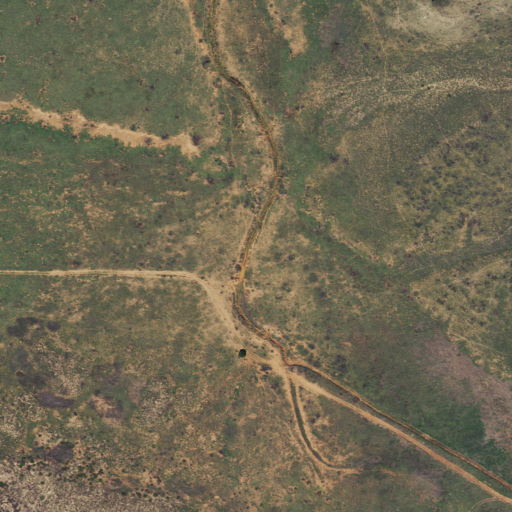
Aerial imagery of valley in Texas named Red Draw containing grassland and shrub